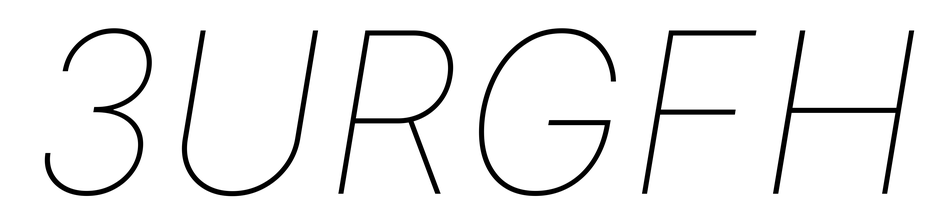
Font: Inter-Italic_Thin_Italic